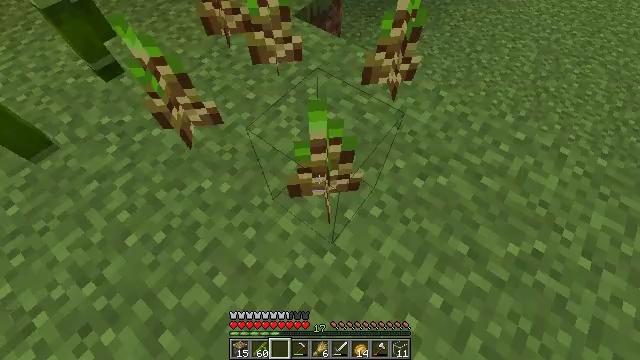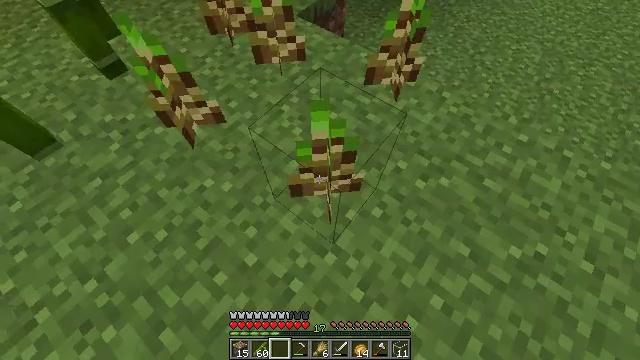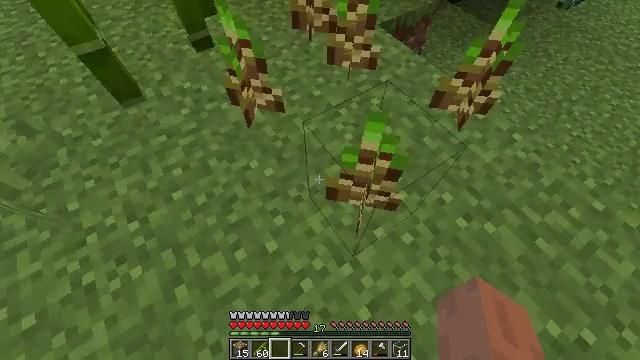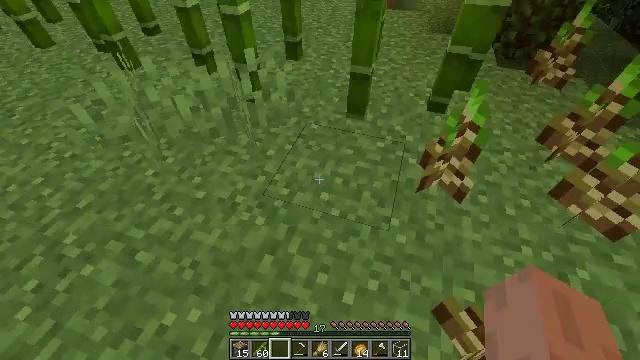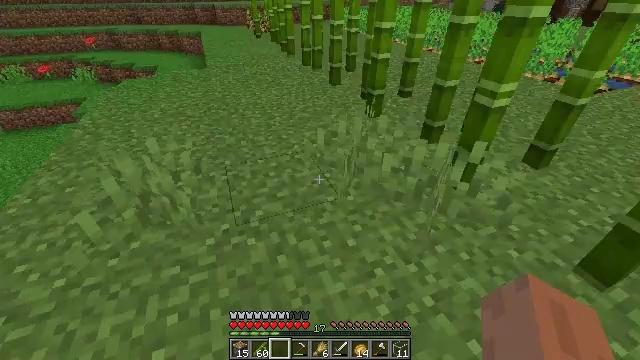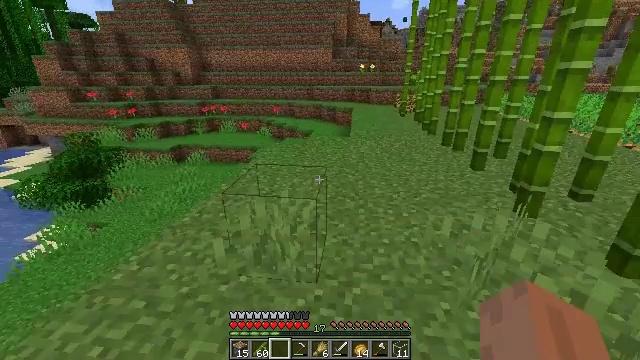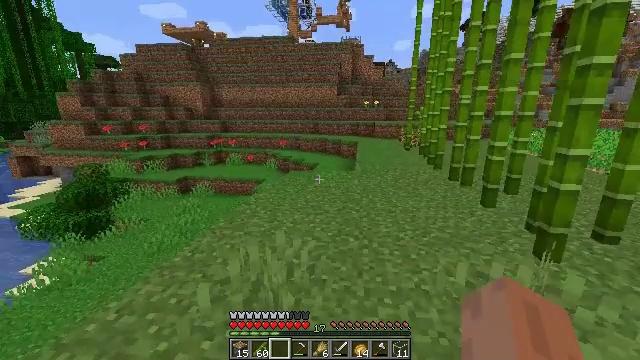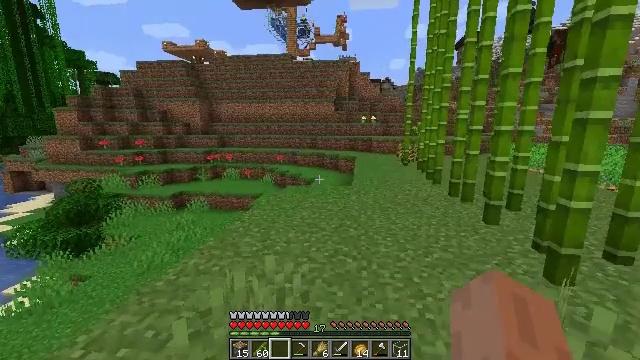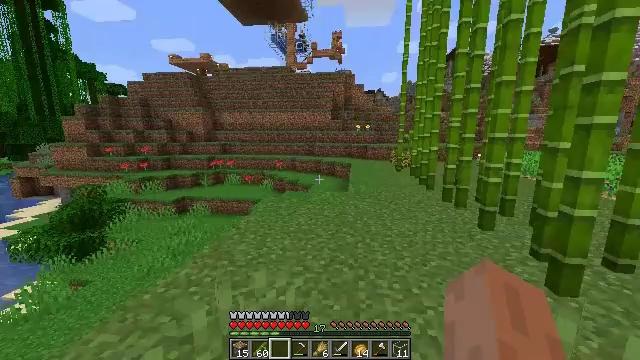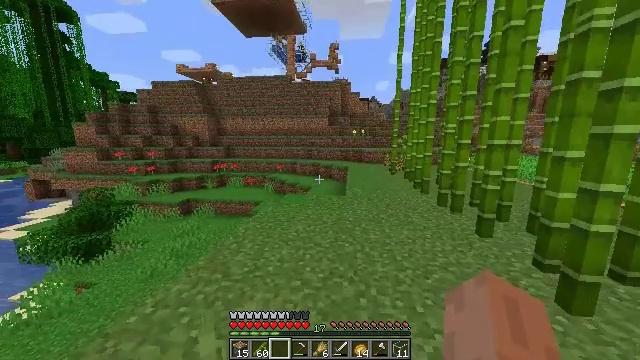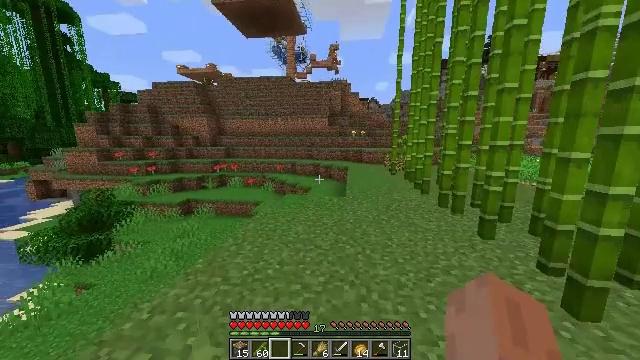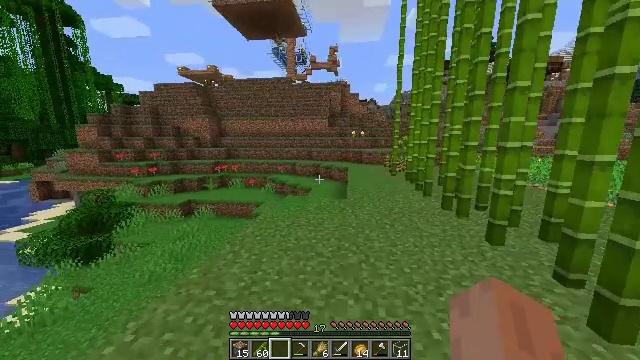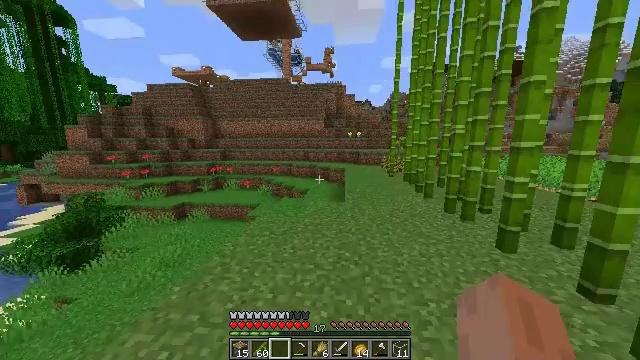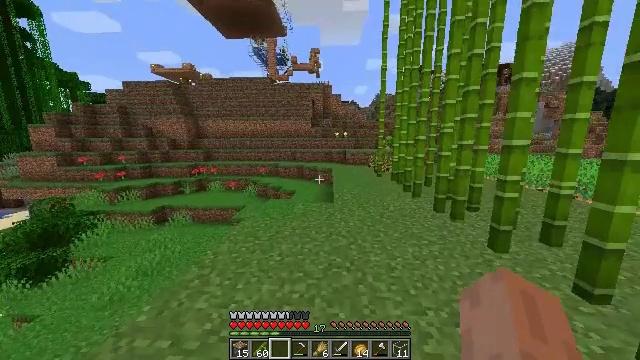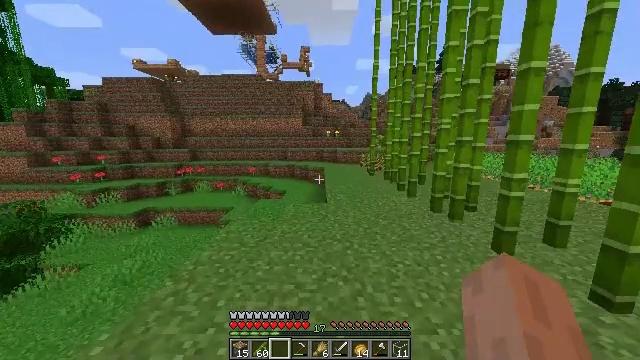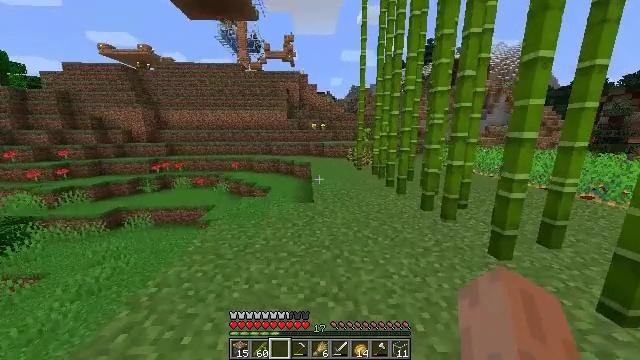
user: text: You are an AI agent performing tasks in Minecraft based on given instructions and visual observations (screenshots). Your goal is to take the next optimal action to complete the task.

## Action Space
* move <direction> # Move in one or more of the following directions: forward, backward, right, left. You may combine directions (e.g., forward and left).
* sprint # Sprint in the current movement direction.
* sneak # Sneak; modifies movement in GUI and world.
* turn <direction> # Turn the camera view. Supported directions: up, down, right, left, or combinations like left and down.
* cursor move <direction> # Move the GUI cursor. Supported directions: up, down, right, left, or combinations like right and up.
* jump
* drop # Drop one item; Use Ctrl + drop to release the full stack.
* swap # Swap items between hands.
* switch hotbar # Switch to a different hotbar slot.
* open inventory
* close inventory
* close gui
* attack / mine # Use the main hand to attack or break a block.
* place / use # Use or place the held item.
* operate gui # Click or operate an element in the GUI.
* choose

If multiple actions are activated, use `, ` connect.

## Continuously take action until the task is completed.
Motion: motion action
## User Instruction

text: Use bamboo and string to craft scaffolding at a crafting table.
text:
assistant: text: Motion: no_op
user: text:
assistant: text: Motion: turn left and up
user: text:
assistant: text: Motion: move forward, turn left and up
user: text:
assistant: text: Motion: move forward, turn left and up
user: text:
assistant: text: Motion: move forward, turn left and up
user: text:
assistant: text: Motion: move forward, turn left and up
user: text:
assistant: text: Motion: move forward, sprint, turn up
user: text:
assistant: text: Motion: move forward, sprint, turn up
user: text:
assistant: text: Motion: move forward, sprint
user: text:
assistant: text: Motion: move forward
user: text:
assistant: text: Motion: move forward, sprint
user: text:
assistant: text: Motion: move forward, sprint, turn right
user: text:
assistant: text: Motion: move forward, sprint, turn right
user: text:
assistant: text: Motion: move forward, sprint, turn right
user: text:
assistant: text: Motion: move forward, turn right and down
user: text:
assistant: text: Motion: move forward, turn right and down, jump
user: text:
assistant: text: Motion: move forward, turn right, jump
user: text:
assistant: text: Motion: move forward, jump
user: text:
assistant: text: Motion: move forward, jump
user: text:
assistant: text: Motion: move forward, jump
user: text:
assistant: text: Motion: move forward, jump
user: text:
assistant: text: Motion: move forward, jump
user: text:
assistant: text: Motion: move forward, jump
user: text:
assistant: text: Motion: move forward, jump
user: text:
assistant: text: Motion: move forward, jump
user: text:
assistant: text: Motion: move forward, sprint, jump
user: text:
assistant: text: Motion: move forward, sprint, jump
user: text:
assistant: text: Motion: move forward, sprint, jump
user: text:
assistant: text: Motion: move forward, sprint, jump
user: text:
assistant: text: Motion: move forward, jump